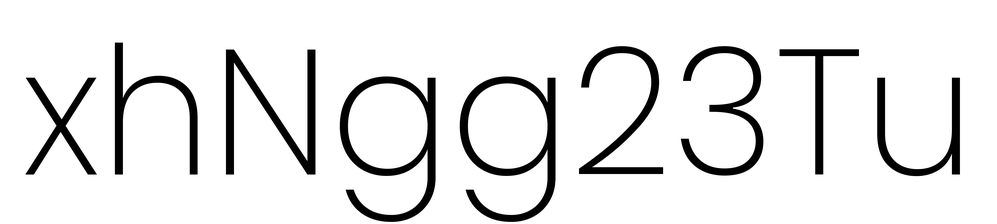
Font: Poppins-ExtraLight